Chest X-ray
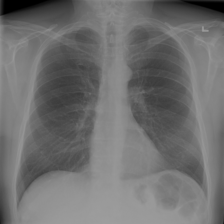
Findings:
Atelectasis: negative
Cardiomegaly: negative
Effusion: negative
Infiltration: negative
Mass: negative
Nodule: negative
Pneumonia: negative
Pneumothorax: negative
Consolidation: negative
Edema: negative
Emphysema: negative
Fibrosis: negative
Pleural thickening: negative
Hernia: negative